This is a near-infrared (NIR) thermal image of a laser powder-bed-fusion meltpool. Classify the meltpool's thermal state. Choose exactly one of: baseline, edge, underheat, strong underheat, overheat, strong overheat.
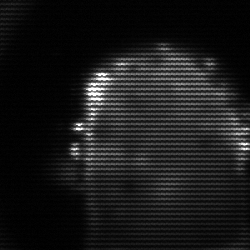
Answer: baseline